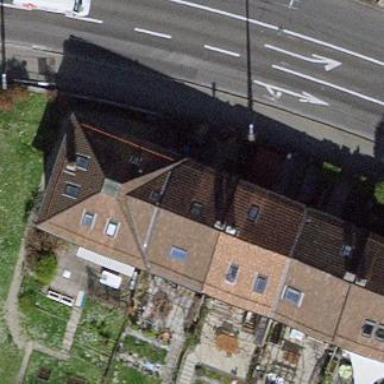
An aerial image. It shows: Terrace building.